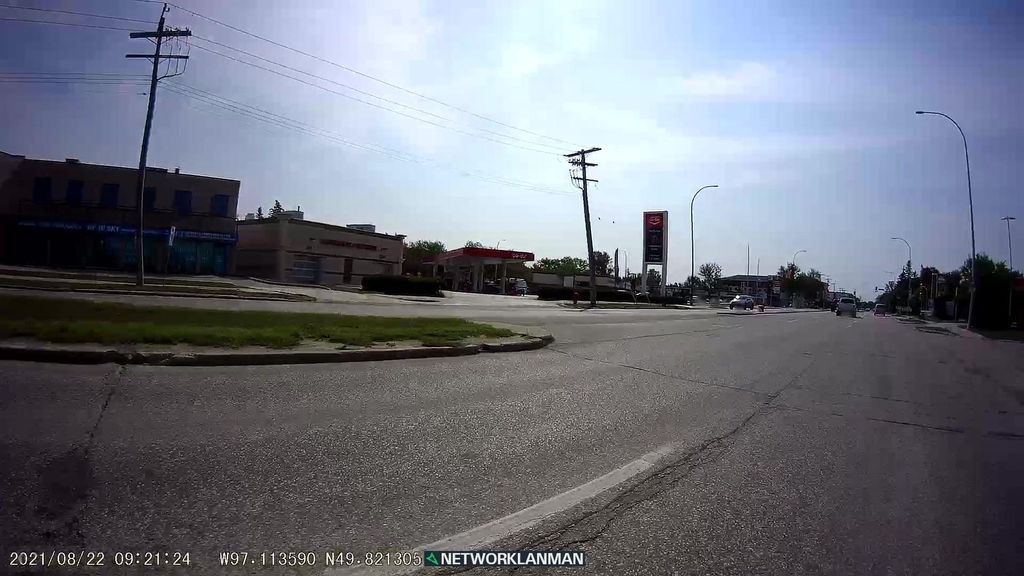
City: winnipeg